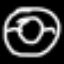
Label: donut